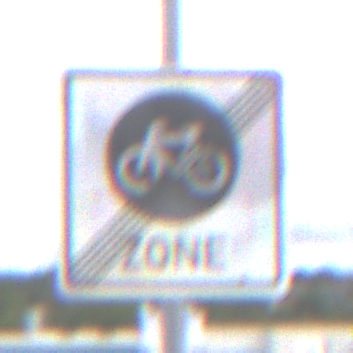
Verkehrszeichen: EndeFahrradzone
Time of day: MorningAfternoon
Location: Outdoor (Suburban)
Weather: PartlyCloudy
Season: NotSpecified
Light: Natural